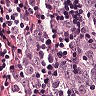
Metastatic tissue present: yes